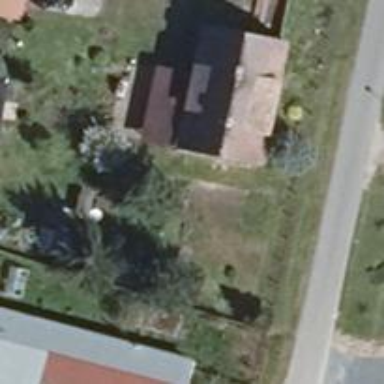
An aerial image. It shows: Flat-roofed house.